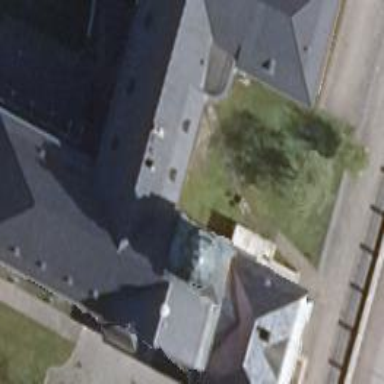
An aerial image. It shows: School building.